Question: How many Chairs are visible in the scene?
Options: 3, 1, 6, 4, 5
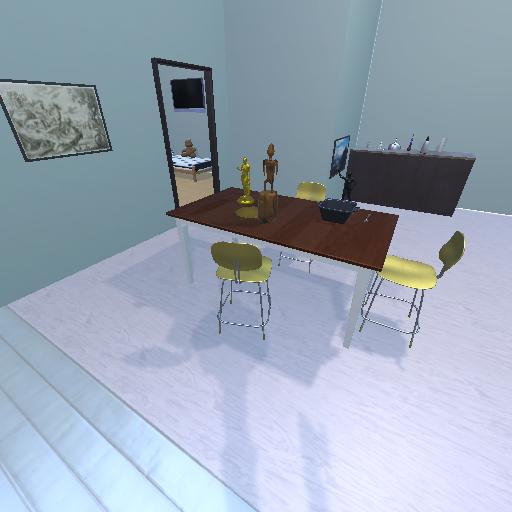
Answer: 3